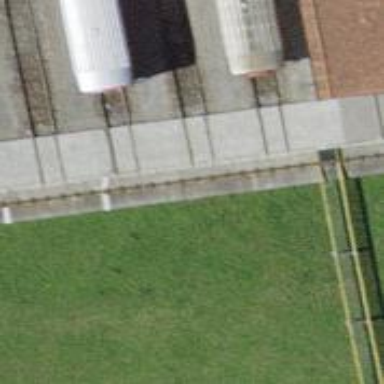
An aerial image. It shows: Single narrow-gauge railway track in service yard.